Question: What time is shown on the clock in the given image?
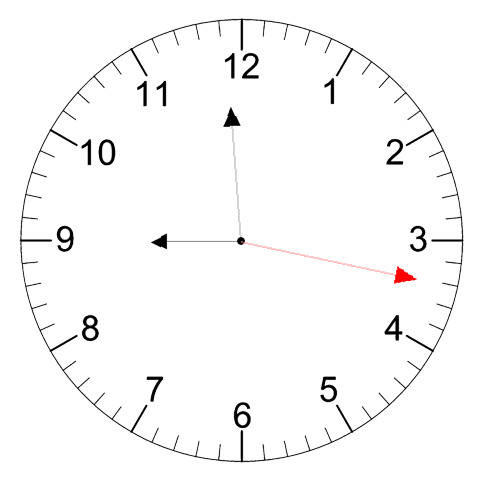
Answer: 08:59:17